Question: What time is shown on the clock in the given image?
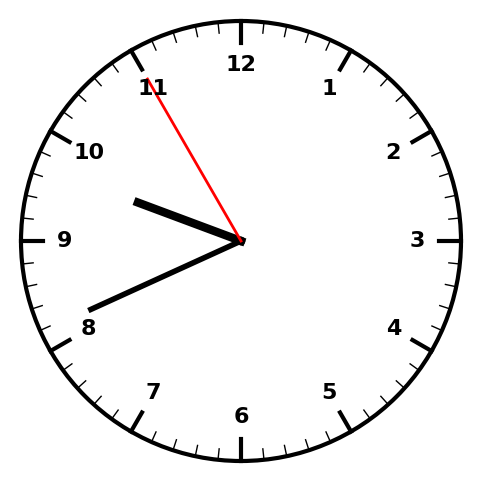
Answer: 09:40:55